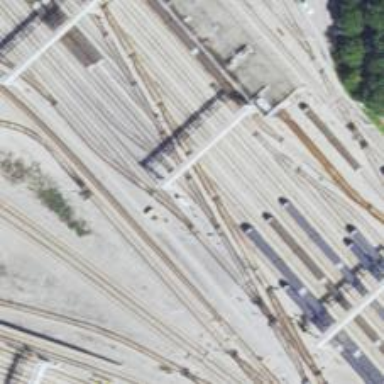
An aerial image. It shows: Electrified rail service yard.